Interaction volume radius: 10 \u00c5
Interaction volume height: 45 \u00c5
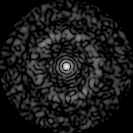
Disorder parameter: 0.8325